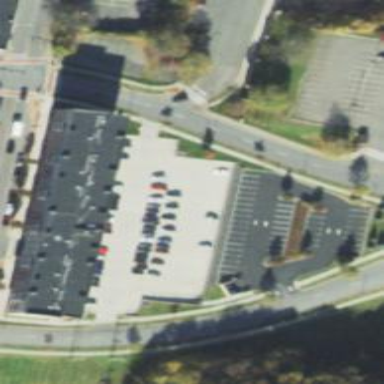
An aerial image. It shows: Parking area with surface.